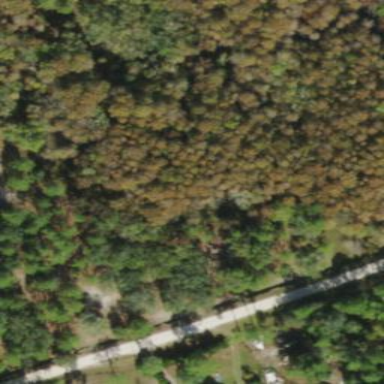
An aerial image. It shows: Woodland consisting mainly of needle-leaved trees.